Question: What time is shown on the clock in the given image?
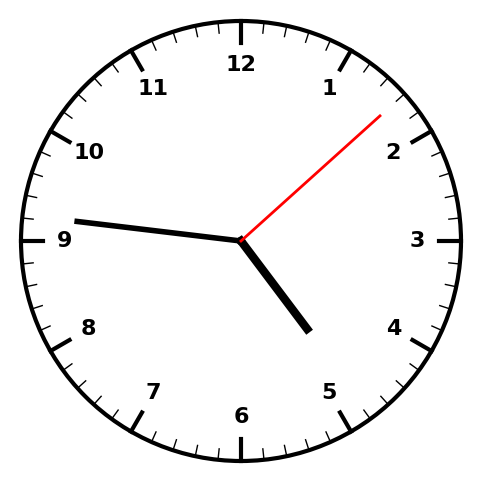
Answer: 04:46:08